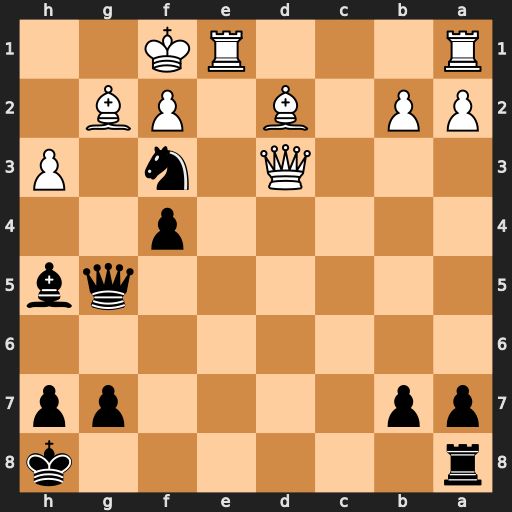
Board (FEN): r6k/pp4pp/8/6qb/5p2/3Q1n1P/PP1B1PB1/R3RK2
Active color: b
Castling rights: -
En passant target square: -
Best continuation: Nh2+ Kg1 Bf3 Qxf3 Nxf3+